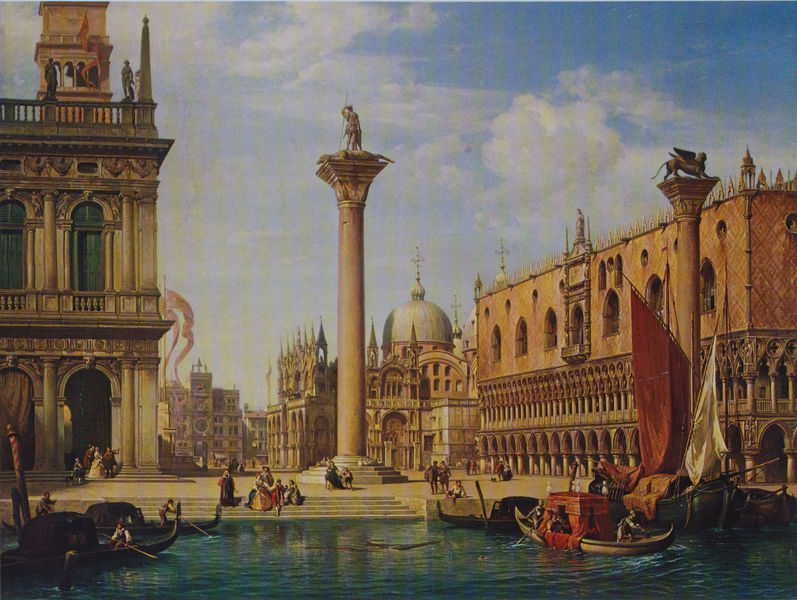
Titel: Ansicht der Piazzetta und Piazza di S. Marco in Venedig
Künstler: Albert Emil Kirchner
Standort: München
Institution: Schack-Galerie
Schlagwörter: blau, flügel, gemälde, himmel, mann, meer, schatten, wasser, weiß, wolken, fluss, frauen, gelb, grün, menschen, ocker, see, sitzen, stadt, ufer, braun, fenster, frau, grau, kleid, kleider, licht, männer, orange, schwarz, säule, säulen, terasse, tür, türkis, dach, gebäude, haus, rot, tiere, tuch, wolke, beige, fest, leute, malerei, architektur, barock, mensch, sockel, vorhang, öl, häuser, spiegelung, wind, brüstung, gewässer, kanal, kirche, rauch, sonne, figur, gold, reich, sitzend, familie, kind, personen, spitzen, boot, boote, kahn, paddel, ruder, turm, turmspitze, skulptur, statue, balkon, relief, gischt, schiff, schiffe, segel, segelboot, segelschiffe, welle, wellen, bogen, fahnen, fassade, fassaden, italien, passanten, vedute, venedig, fahne, mast, segelschiff, giebel, mauer, fußgänger, platz, pilaster, figuren, hafen, rundbogen, kai, kuppel, masten, querformat, staffage, treppe, treppen, wogen, lanze, reflexe, ruderboot, ruderer, widerschein, geländer, stufe, stufen, socke, anlegen, segelboote, balkone, segeln, bögen, erker, arkade, kreuz, kuppeln, türmchen, türme, palast, palazzo, balustrade, dom, fracht, arkaden, rom, kapitell, halbrund, portal, kreuze, pforte, statuen, rundbögen, krieger, obelisk, greif, kapelle, claude, etagen, löwe, dorisch, turmspitzen, prunk, geflügelt, laubengang, anlegestelle, okker, canaletto, lagune, palace, mittelmeer, monument, säulengang, bauwerk, palais, kirhce, aufbau, ruderboote, palazzo pitti, botte, paläste, piazza, siegessäule, dacg, einmaster, zweimaster, gondel, gondeln, gondoliere, markus, markusdom, san marco, barken, venezia, dogenpalast, markusplatz, kupel, canal grande, mäste, kanäle, menschn, maurisch, prunkvoll, barke, marcusplatz, carabiniere, carabinieri, carrabinieri, ducale, duce palast, egondoliere, etwage, galeere, geflügelter löwe, kupprl, lorain, lorrain, matkus, oberitalien, ozan, piazzetta, rudere, sgelschiffe, strßa, säulenallee, venedig löwe, weudd, wíderspiegelung, sänfte, n, masat, lvendig, sankt mark, anlgegestellte